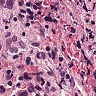
Metastatic tissue present: yes